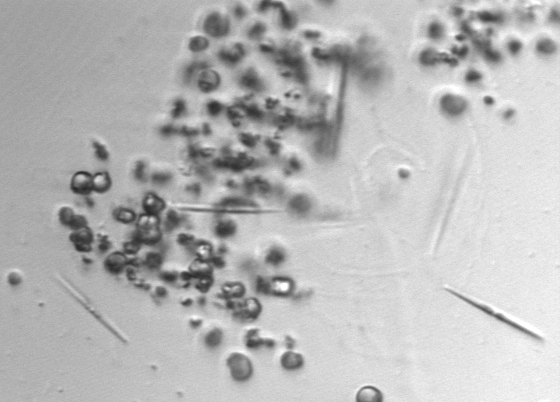
Label: Phaeocystis